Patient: sex F, age 82
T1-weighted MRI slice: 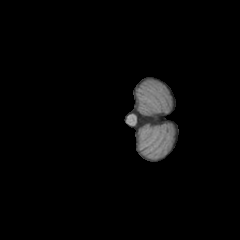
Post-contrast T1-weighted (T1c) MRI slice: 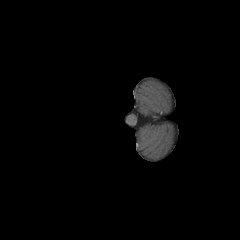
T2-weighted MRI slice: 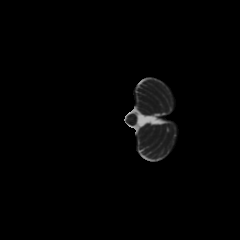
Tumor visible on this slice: no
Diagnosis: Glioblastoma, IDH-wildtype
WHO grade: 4